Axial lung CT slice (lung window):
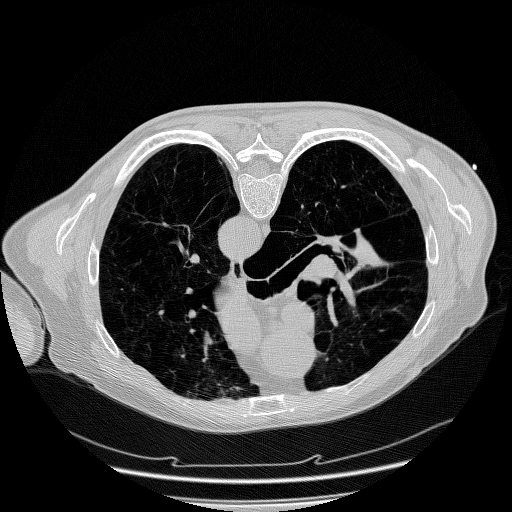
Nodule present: no